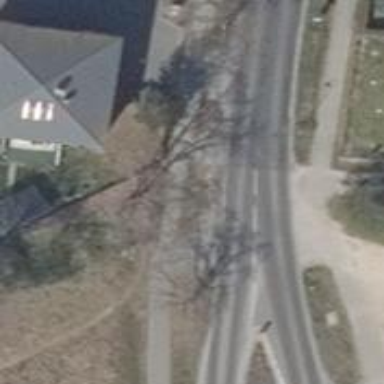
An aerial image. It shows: Secondary road with asphalt surface. The road has separate sidewalks on both sides with lane markings.